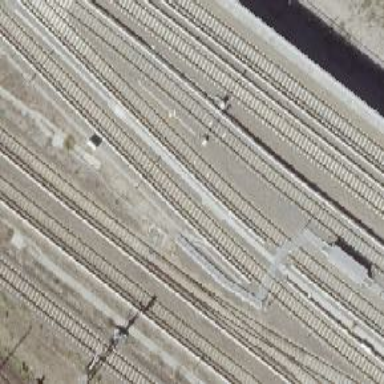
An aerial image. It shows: Railway signal.